Interaction volume radius: 10 \u00c5
Interaction volume height: 10 \u00c5
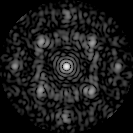
Disorder parameter: 0.5174